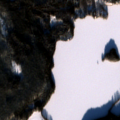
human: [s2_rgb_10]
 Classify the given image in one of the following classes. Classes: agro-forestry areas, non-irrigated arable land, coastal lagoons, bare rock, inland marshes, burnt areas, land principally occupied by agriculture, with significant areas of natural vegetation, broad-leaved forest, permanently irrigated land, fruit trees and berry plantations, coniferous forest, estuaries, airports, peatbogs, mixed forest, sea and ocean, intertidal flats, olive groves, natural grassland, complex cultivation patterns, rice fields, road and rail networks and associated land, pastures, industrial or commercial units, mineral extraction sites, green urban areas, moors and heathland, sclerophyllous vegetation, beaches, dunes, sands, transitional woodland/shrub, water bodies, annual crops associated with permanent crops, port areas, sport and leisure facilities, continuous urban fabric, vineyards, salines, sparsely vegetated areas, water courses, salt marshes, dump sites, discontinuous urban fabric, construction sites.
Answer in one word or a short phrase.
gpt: coniferous forest, mixed forest, water bodies